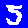
Digit: 5